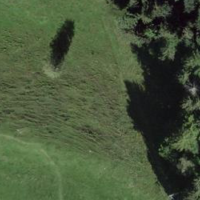
EUNIS habitat code: 44
Species observed at this site:
Corvus corone
Cyanistes caeruleus
Pica pica
Fringilla coelebs
Passer domesticus
Pyrrhocorax graculus
Spinus spinus
Periparus ater